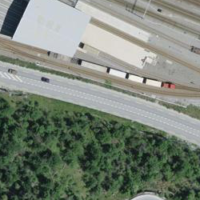
EUNIS habitat code: 57
Species observed at this site:
Melanargia galathea